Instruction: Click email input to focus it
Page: traveler
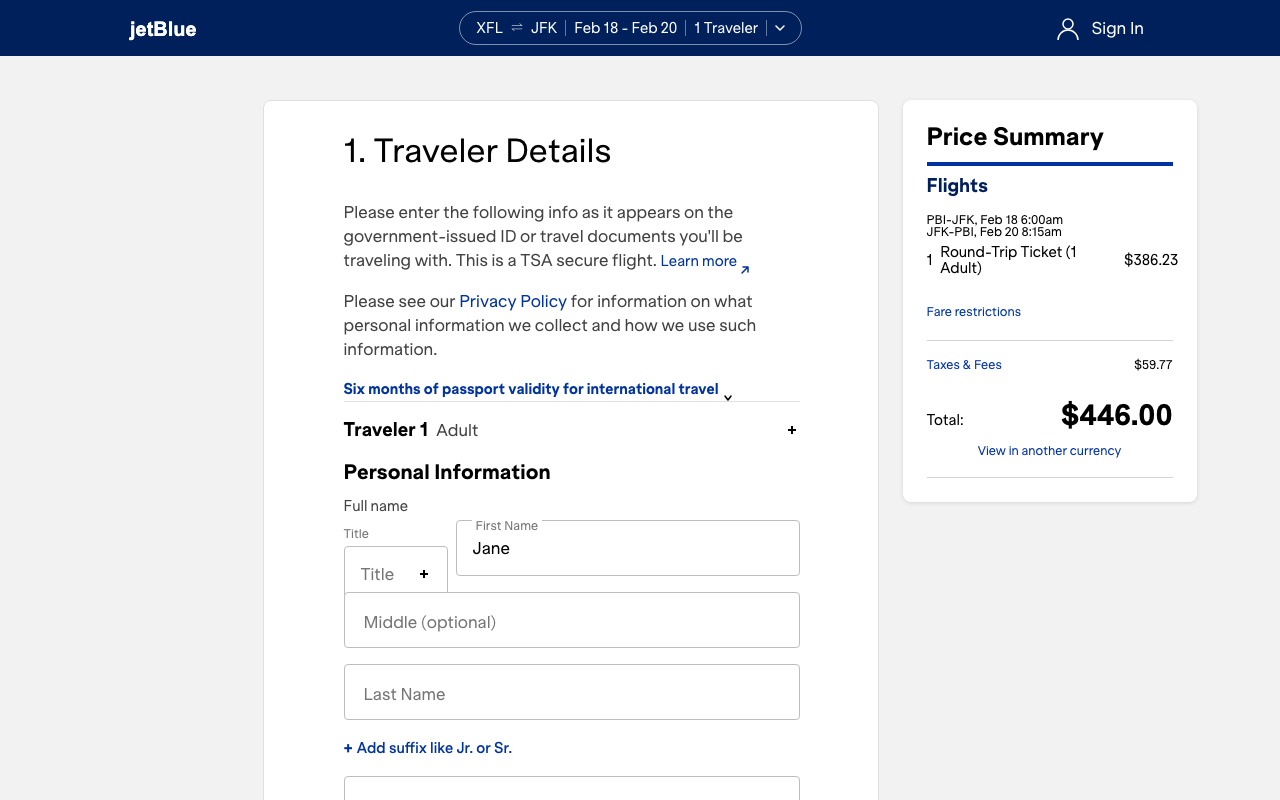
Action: click